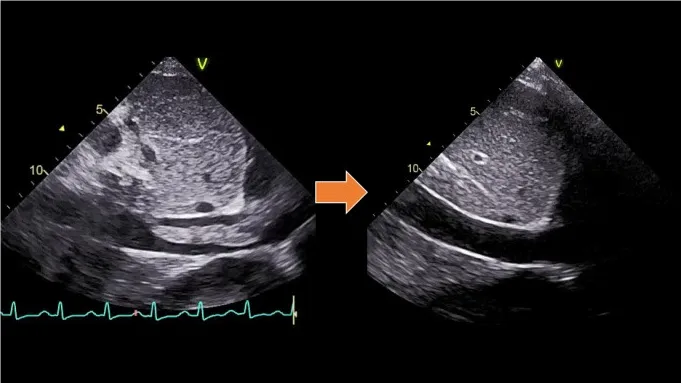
Transthoracic echocardiogram (TTE) comparison showing the position of the thrombus moving from the inferior vena cava towards the right atrium.
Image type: radiology (ultrasound)